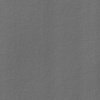
Label: not_dusty